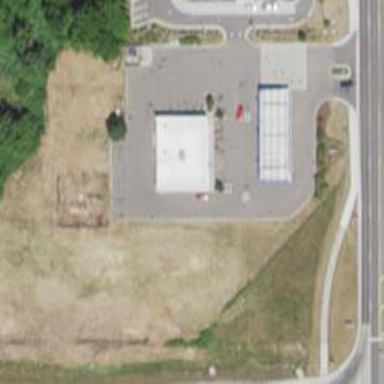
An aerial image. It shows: Convenience shop.